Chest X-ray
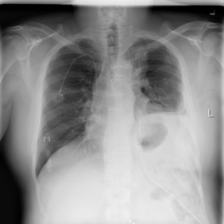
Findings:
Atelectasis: negative
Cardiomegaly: negative
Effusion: negative
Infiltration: positive
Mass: negative
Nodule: positive
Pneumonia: negative
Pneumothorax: positive
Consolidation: negative
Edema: negative
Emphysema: negative
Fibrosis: negative
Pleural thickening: negative
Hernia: negative